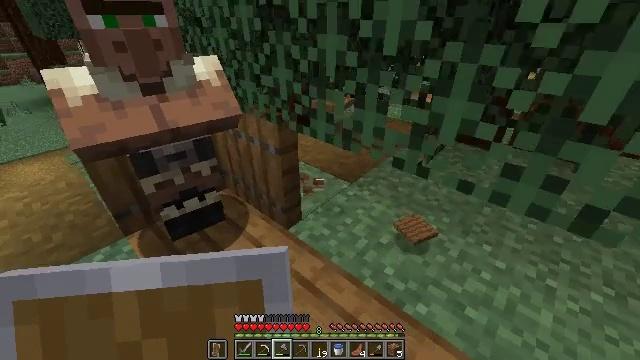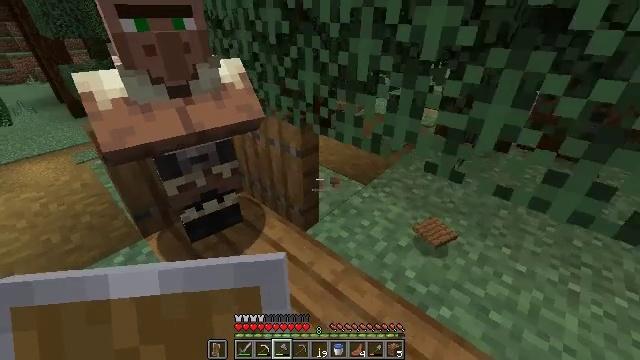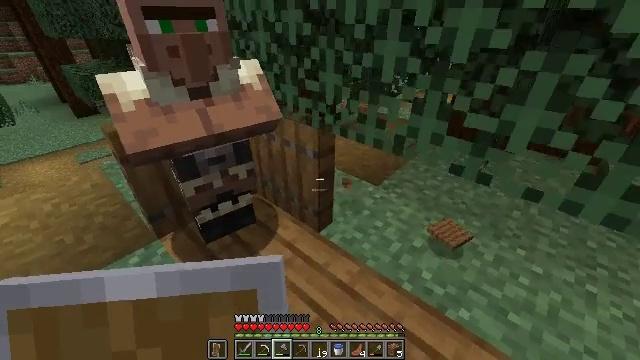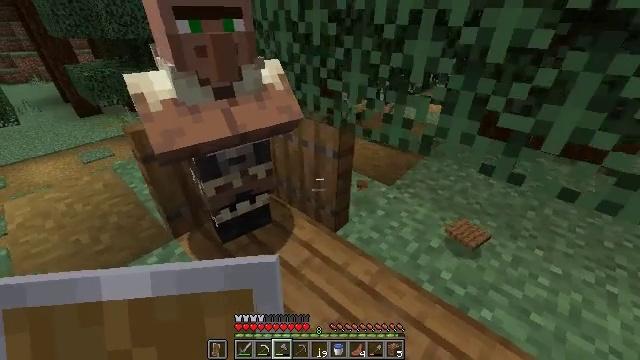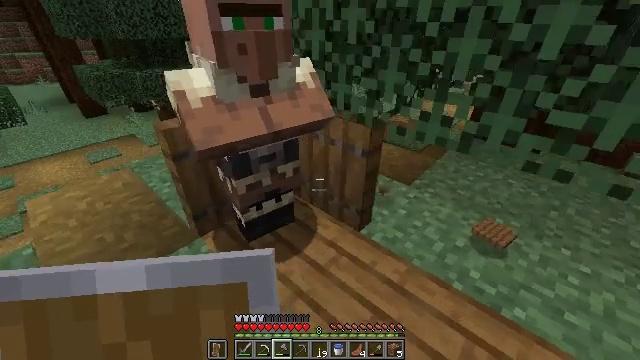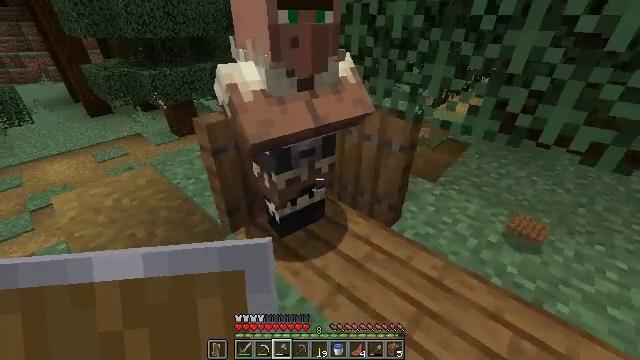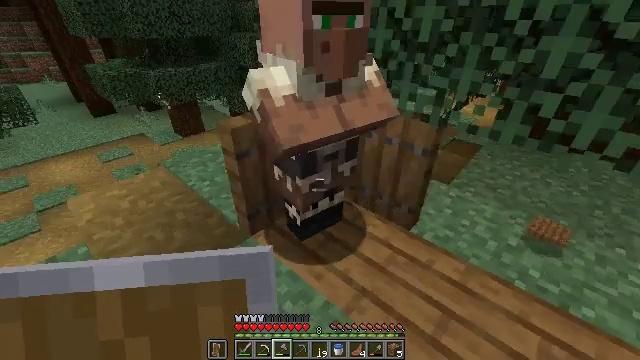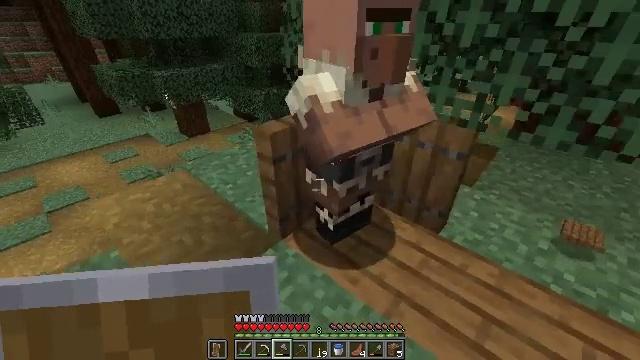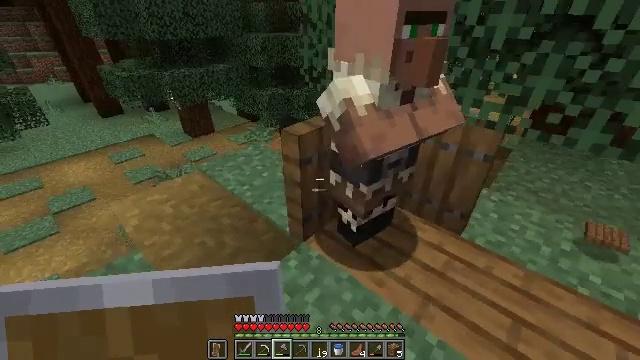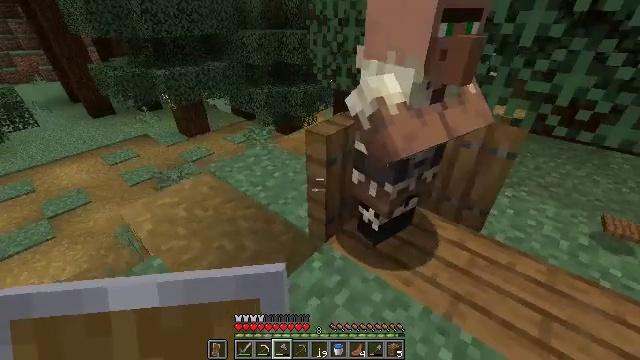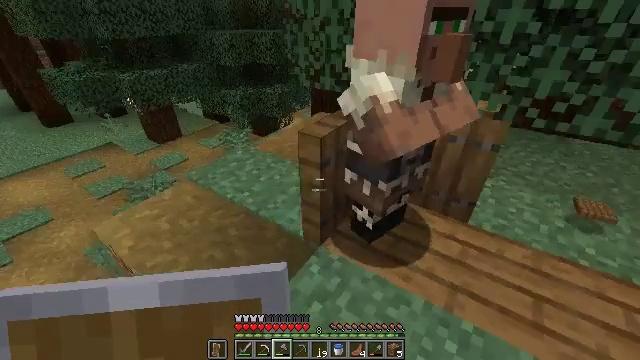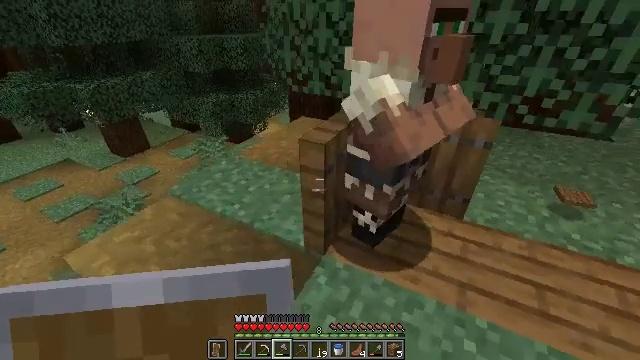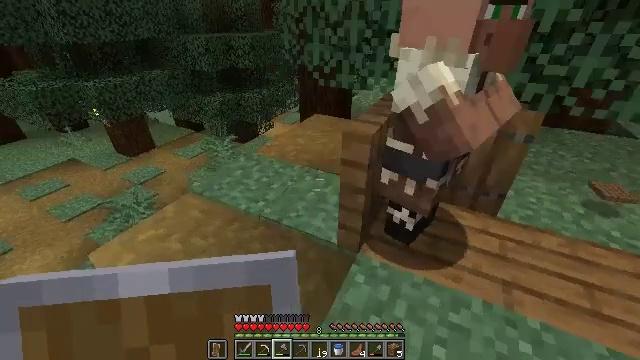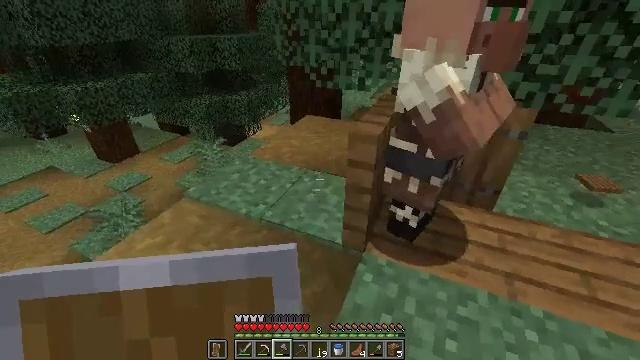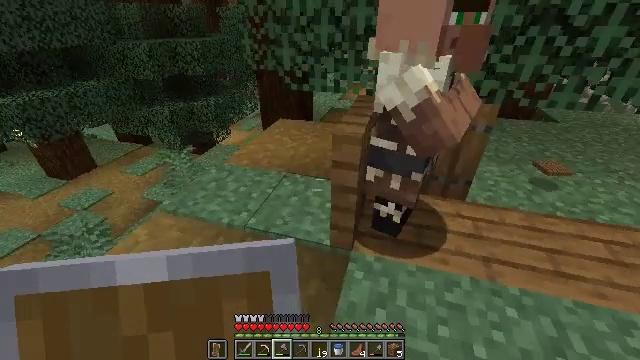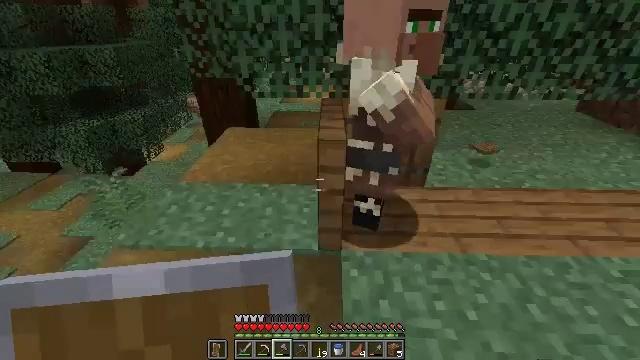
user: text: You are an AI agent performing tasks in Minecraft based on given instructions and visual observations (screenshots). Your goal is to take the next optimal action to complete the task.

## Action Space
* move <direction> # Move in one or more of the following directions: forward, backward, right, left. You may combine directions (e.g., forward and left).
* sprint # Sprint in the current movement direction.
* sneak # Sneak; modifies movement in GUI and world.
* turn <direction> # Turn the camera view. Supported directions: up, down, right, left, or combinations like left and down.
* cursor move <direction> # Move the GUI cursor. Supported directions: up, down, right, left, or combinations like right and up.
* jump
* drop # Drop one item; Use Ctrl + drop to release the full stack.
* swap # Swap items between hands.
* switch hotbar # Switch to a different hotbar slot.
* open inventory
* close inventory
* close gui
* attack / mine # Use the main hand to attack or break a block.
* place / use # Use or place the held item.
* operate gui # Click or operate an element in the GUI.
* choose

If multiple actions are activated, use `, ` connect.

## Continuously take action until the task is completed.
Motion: motion action
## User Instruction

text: Mine the spruce trapdoor by breaking it.
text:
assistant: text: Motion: move left
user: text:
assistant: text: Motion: move left
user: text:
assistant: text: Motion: move left
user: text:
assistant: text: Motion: move left
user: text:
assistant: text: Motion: move left
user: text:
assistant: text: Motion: move left
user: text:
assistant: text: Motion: move left
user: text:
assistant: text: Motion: move left
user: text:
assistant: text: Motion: move forward and move left, turn right
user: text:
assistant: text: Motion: move forward and move left, turn right
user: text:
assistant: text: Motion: move left, turn right
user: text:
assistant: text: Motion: no_op
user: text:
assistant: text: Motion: move left, turn right
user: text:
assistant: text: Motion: move left, turn right
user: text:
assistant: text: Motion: move left, turn right
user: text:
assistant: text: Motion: move left, turn right
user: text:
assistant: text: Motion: move forward and move left, turn right and up
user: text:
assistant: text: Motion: move forward and move left, turn right
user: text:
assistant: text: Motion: move forward and move left
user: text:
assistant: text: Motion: move forward and move left
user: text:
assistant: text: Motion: move left
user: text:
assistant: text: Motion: turn left and down
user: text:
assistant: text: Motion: turn down
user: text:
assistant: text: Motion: no_op
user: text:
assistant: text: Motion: turn right
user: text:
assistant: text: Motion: turn right
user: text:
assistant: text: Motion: use / place
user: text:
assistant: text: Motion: use / place
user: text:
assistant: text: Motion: no_op
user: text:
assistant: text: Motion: no_op